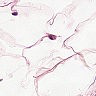
Metastatic tissue present: no